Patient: sex M, age 29
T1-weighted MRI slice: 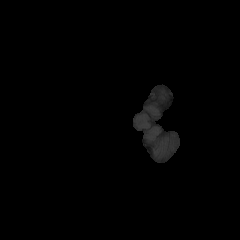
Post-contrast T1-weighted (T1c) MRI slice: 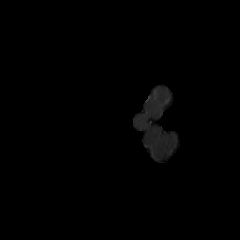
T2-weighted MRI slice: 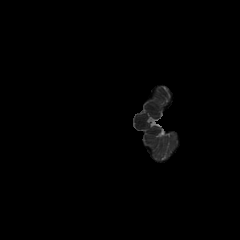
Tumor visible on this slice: no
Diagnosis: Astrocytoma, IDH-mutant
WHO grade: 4